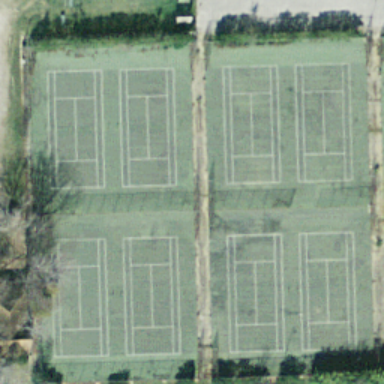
Eight tennis courts arranged neatly with some trees surrounded .